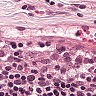
Metastatic tissue present: no